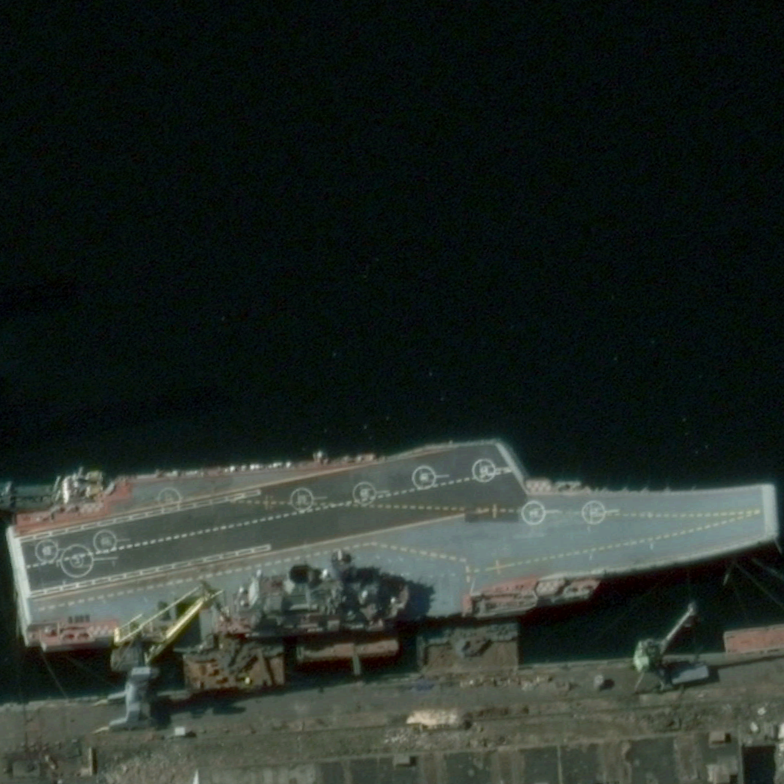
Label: aircraft_carrier